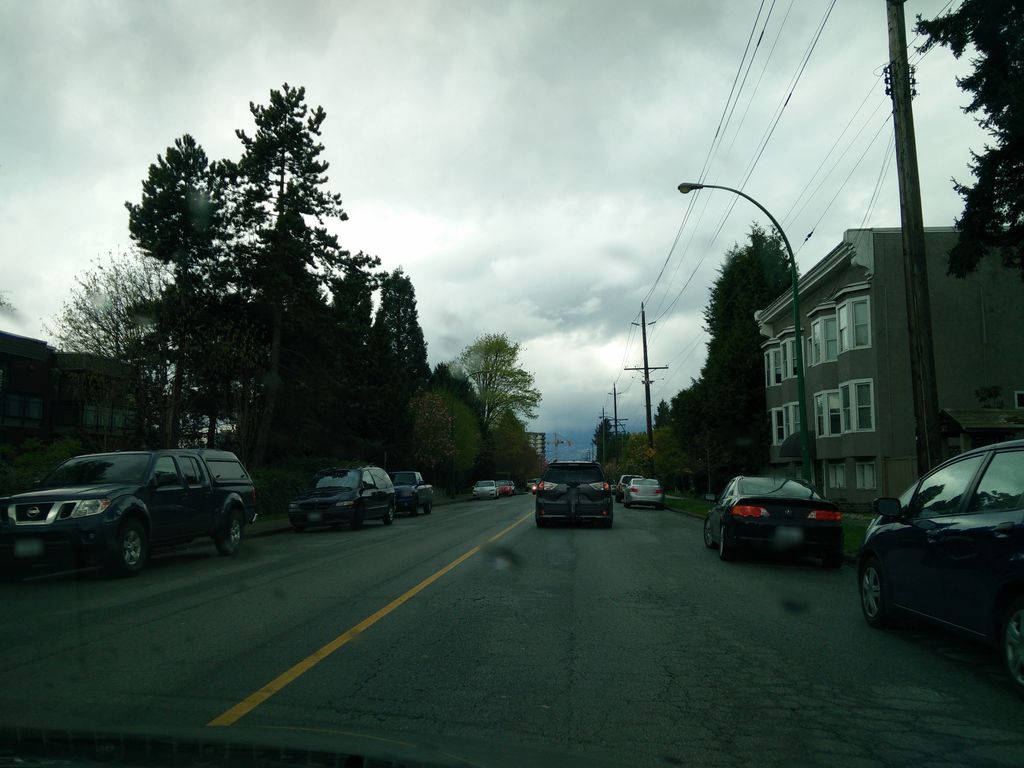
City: vancouver